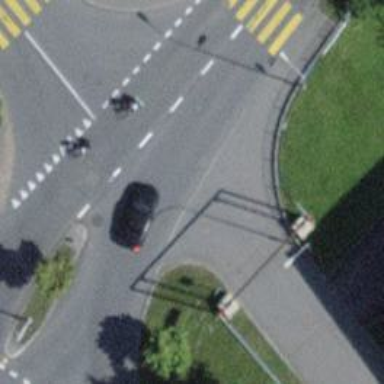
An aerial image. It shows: Marked crossing on the road.